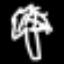
Label: palm tree